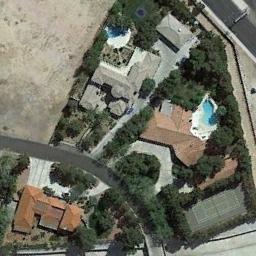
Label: tennis_court